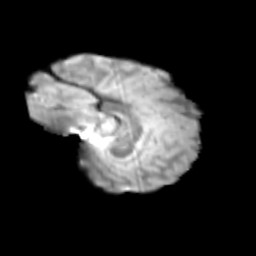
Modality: T2w
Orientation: sagittal
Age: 12
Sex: female
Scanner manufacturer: siemens
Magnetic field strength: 3 T
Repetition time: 3.8 s
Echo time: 0.07 s